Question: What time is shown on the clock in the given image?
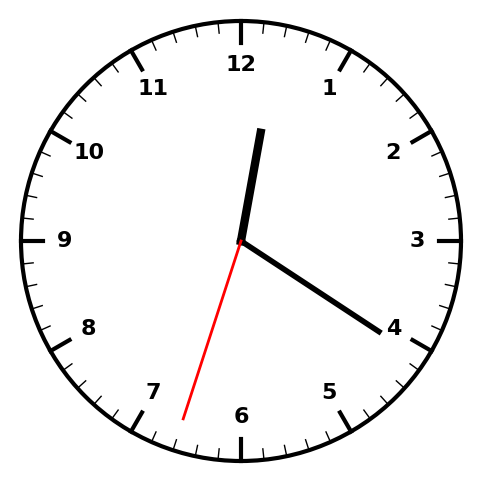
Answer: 12:20:33